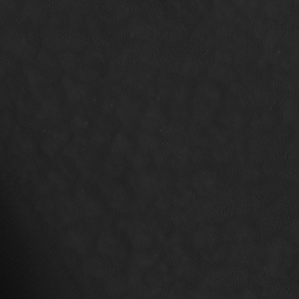
Label: non_frost